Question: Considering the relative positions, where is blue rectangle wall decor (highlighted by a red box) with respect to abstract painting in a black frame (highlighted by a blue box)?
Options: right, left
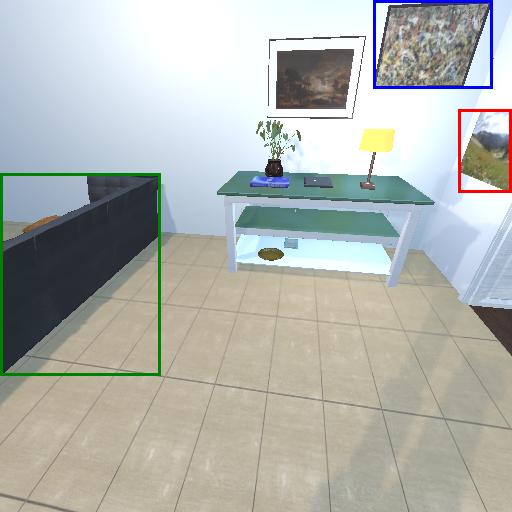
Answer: right